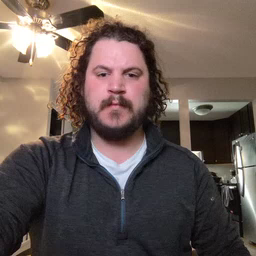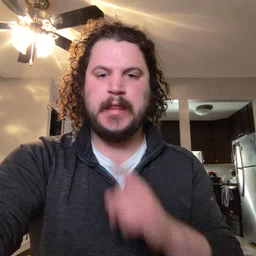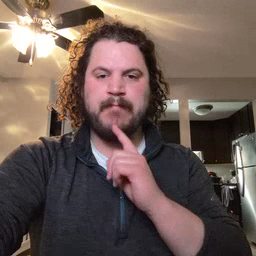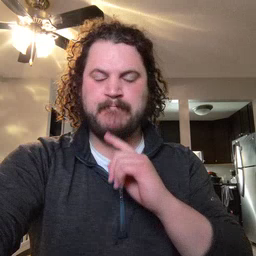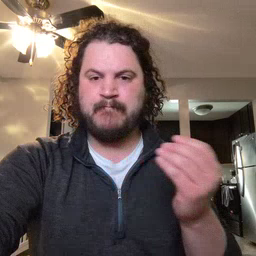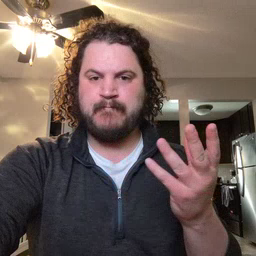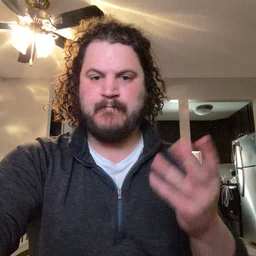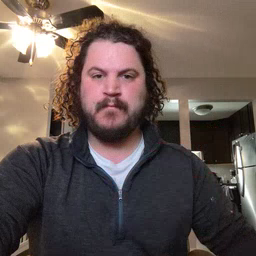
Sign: lamp